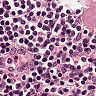
Metastatic tissue present: no